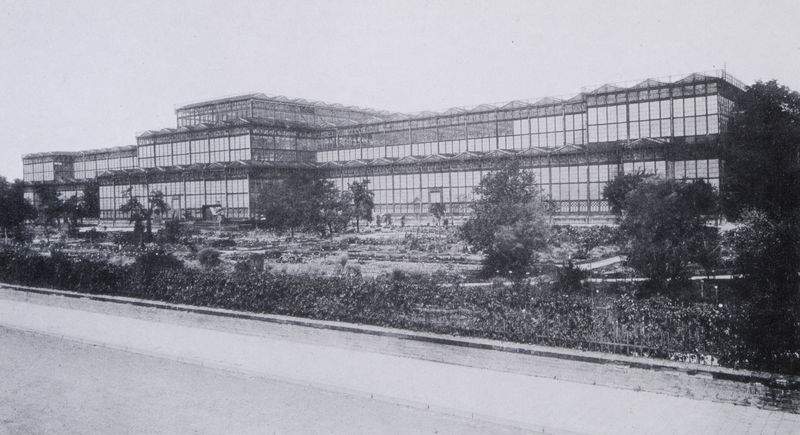
Titel: Glaspalast, 1931 abgebrannt
Künstler: August von Voit
Standort: München
Institution: Alter Botanischer Garten
Schlagwörter: baum, blätter, feuer, himmel, laub, weiß, bäume, grün, ocker, äste, blumen, fenster, glas, grau, licht, schwarz, strasse, anlage, dach, gebäude, haus, park, weg, zaun, beige, architektur, tot, natur, strauch, busch, büsche, gitter, sträucher, wege, pflanze, pflanzen, england, front, wald, garten, deutschland, ecke, fassade, pflaster, moderne, modern, giebel, mauer, hecke, grünanlage, fabrik, industrie, vorsprung, symmetrie, metall, palme, halle, foto, fotografie, photographie, eingang, eisen, berlin, gerüst, bürgersteig, gehsteig, sprossen, münchen, palast, stockwerk, scheiben, schwarz-weiss, asphalt, uniform, photo, ausstellung, alleen, karg, industrialisierung, konstruktion, beet, beete, rabatte, gewächshaus, zerstört, palmen, museum, breit, london, verloren, sträcuher, umzäunung, abgebrannt, august von voigt, august von voit, bepflanzung, biologischergarte, botabik, botanischer, botanischer garten, brandt, crystal palace, dreiecke, eisenkonstruktion, fabrikgebäude, fenstersprossen, firmensitz, glas stahl konstruktion, glasarchitektur, glasdach, glasfassade, glaspalast, industielle revolution, industrieausstellung, ludwig i, obergeschoß, orangerie, pavillion, rinnstein, rücksprung, stachus, stahl, stockwerke, terrassen, utopisch, verstrebungen, verwaltungsgebäude, voit, vordächer, weltausstellung, zeige, zersört, botanik, bau, verglast, ausstellungsgebäude, glashaus, pfalnzen, komplex, stahlkonstruktion, eisenarchitektur, stahlskelett, außenaufnahme, gals, blumenbeete, architekturfotografie, äume, trist, 19. jahrhundert, u, 19. jh., glashausarchitektur, kard, gewächshaus-architektur, stahl/glaskonstruktion, nachkriegsmoderne